Field crop: maize
Growth stage: 2
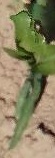
Species: maize